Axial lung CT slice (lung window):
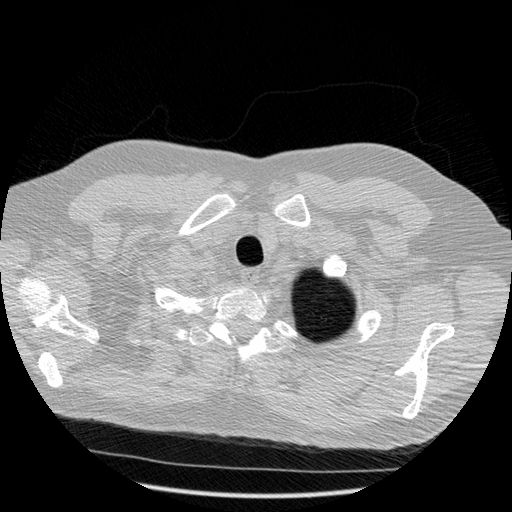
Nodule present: no